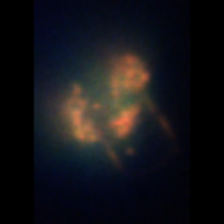
Taxon: Unknown_detritus
Group: Unknown